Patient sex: M
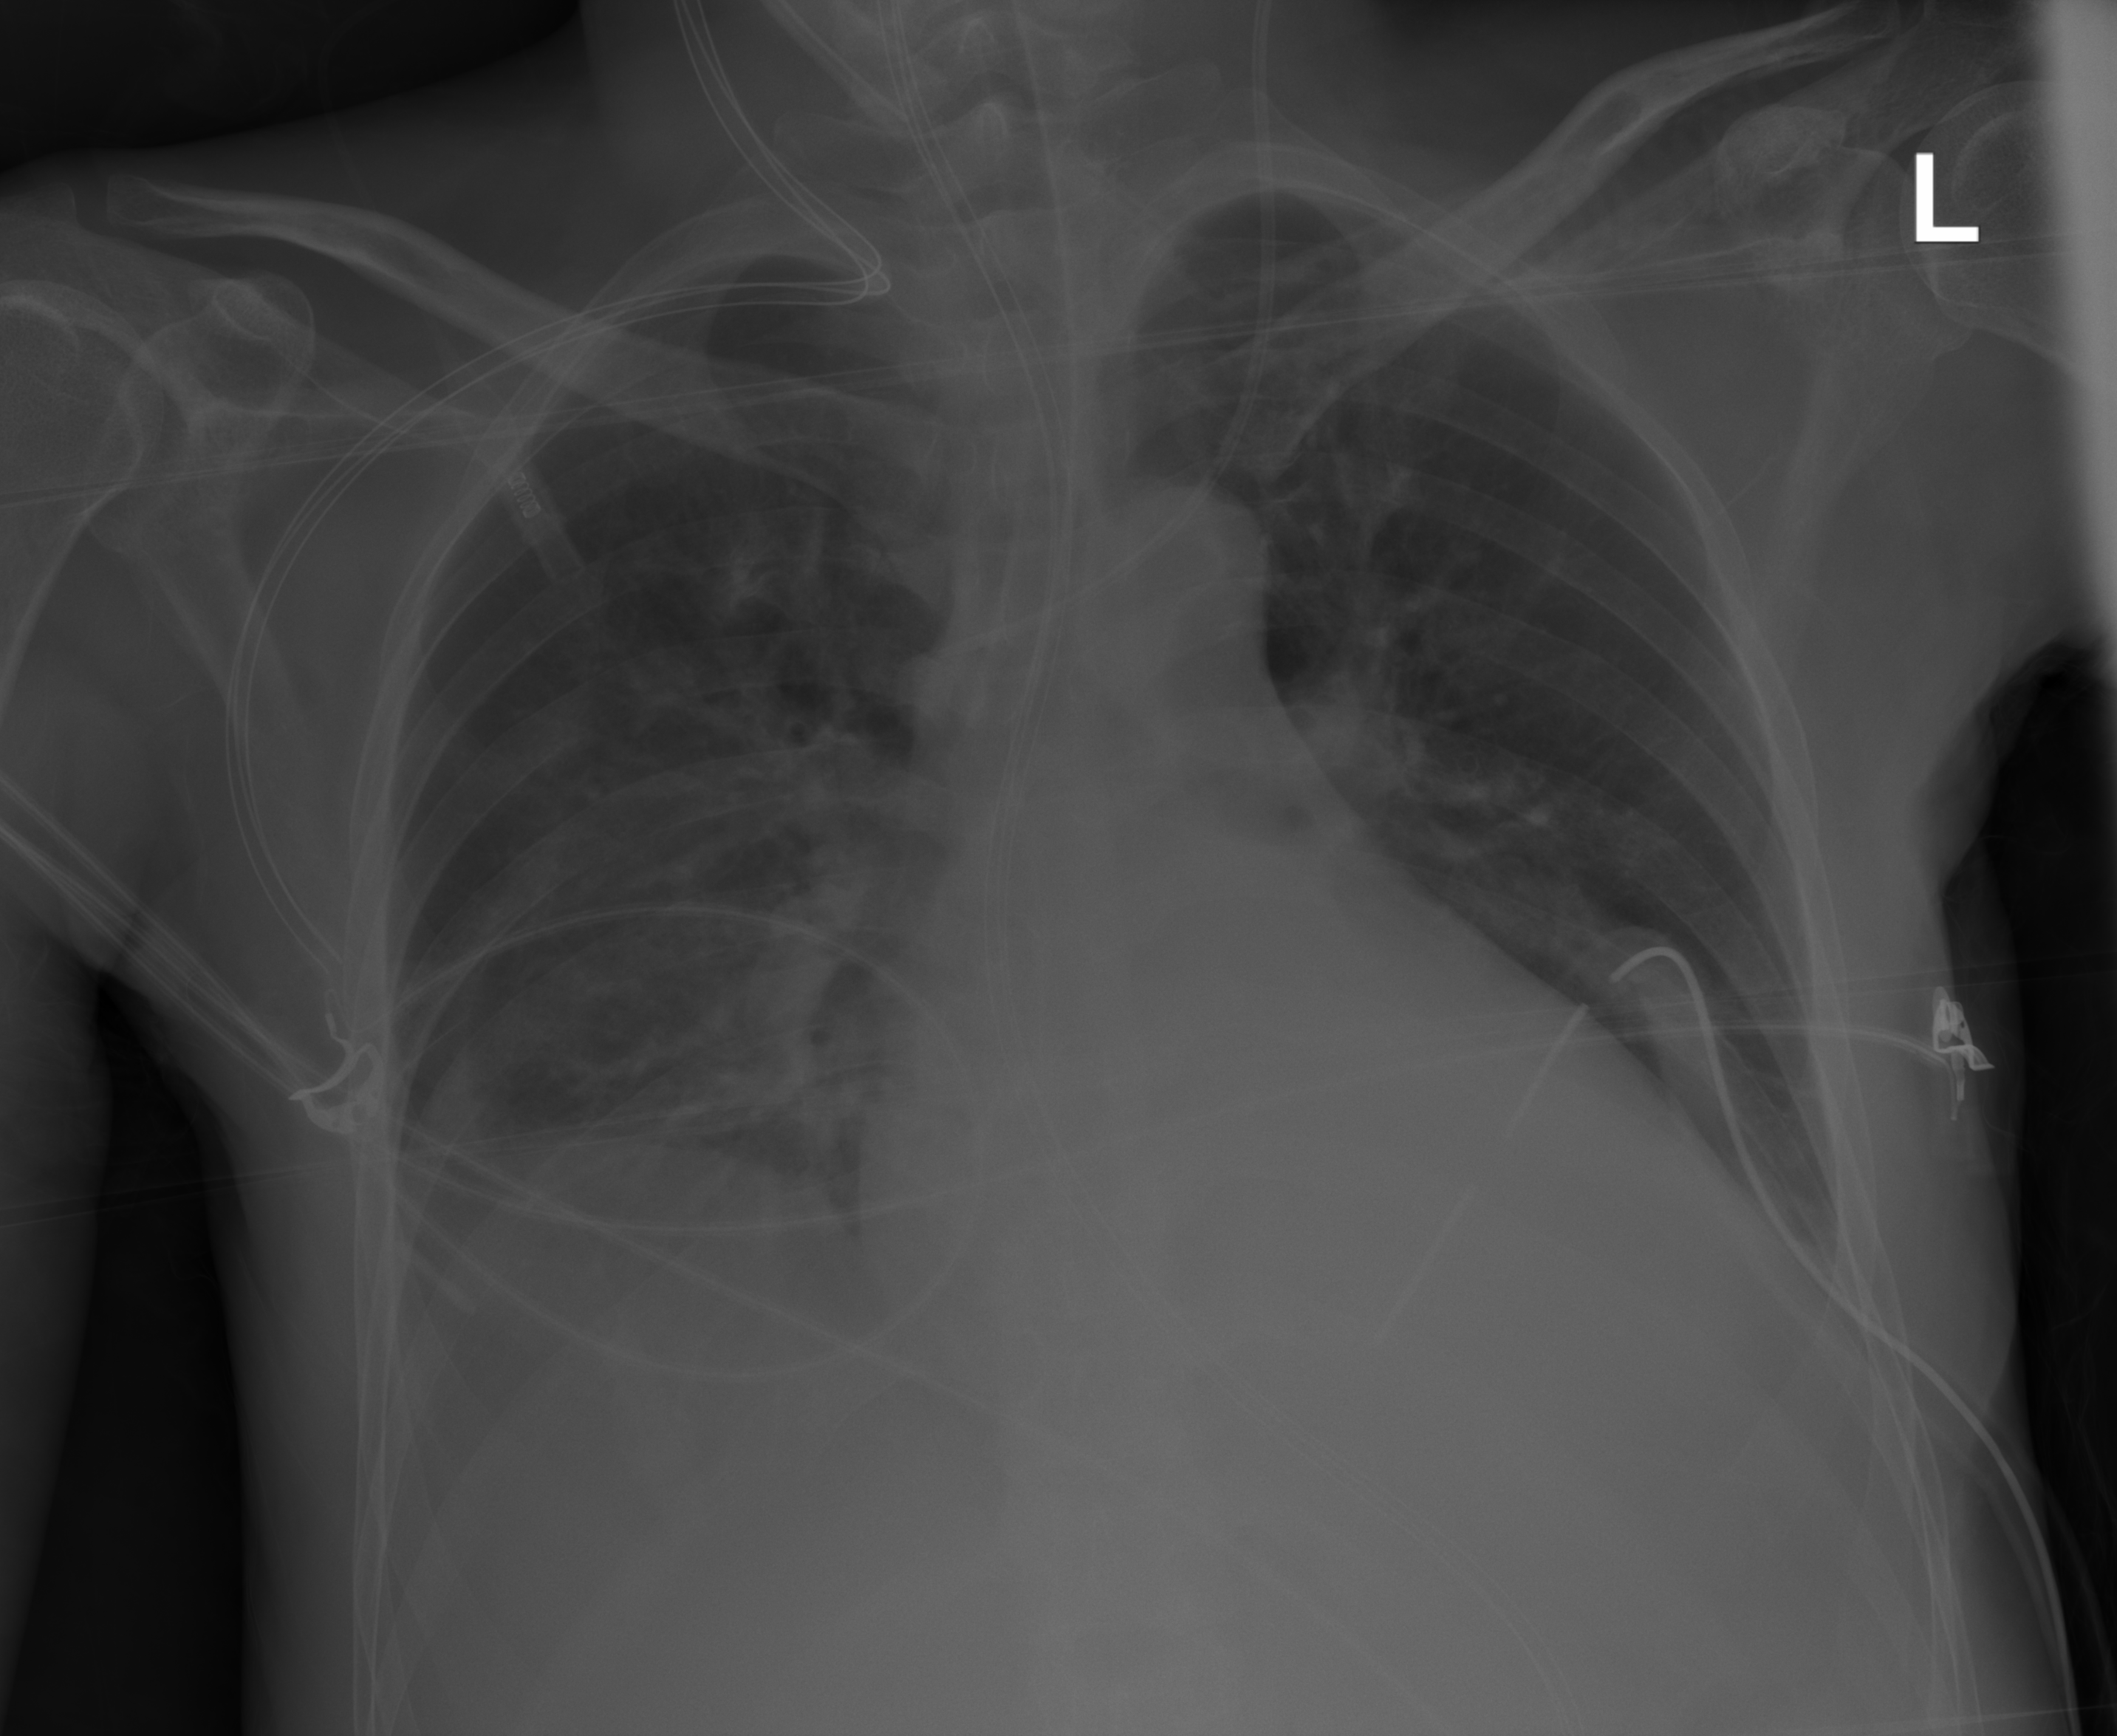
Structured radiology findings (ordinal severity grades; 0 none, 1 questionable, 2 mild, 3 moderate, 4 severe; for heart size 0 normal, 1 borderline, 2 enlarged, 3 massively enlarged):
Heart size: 2
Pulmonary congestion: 0
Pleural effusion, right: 2
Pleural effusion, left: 2
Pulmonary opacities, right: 0
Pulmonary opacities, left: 0
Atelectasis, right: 2
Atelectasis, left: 2